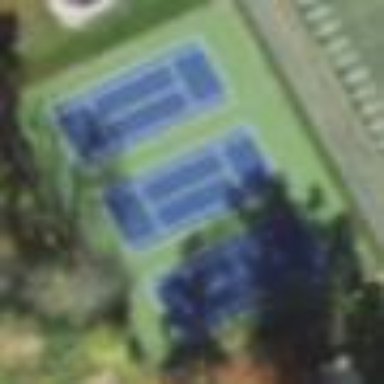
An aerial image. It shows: Tennis court on the leisure land pitch.